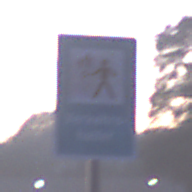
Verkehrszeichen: Verkehrshelfer
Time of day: SunriseSunset
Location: Outdoor (Nature)
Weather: Clear
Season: NotSpecified
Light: Natural